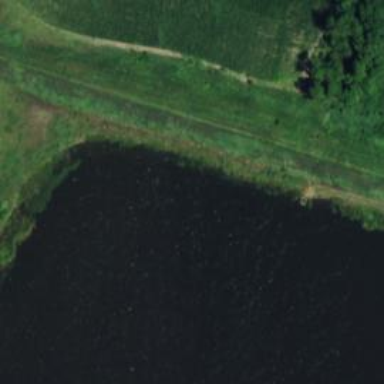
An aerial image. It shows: Reservoir.